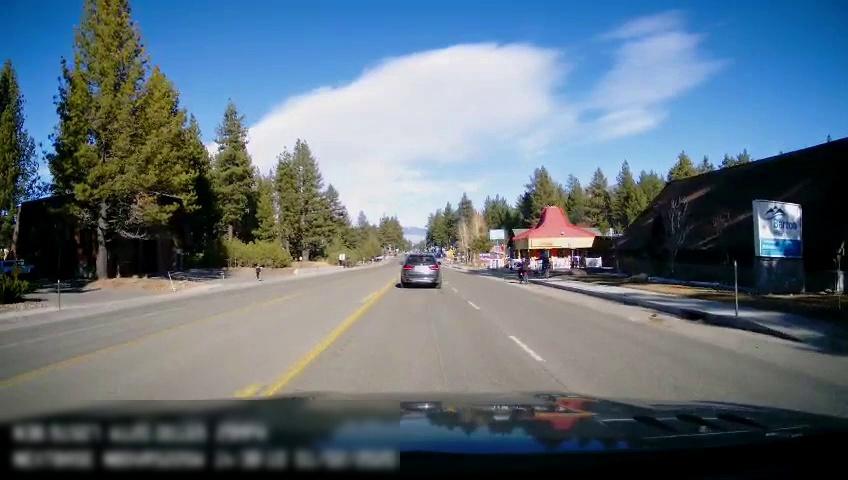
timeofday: Day
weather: Sunny
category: Drivable Space
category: Vehicles | SUV
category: Motorbikes
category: Vehicles | SUV
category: Lanes | Opposite Lane
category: Lanes | Opposite Lane
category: Lanes | Current Lane